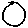
Label: circle